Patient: sex M, age 76
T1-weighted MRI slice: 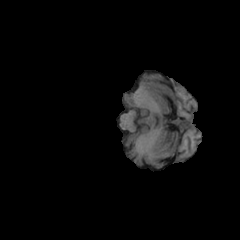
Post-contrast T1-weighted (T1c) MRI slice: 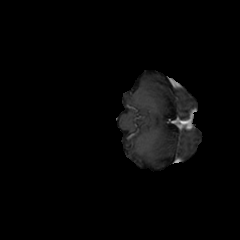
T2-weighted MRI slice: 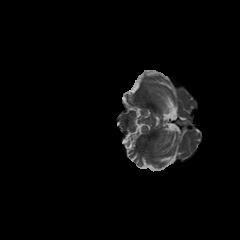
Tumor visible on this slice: no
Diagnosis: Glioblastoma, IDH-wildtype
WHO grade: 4